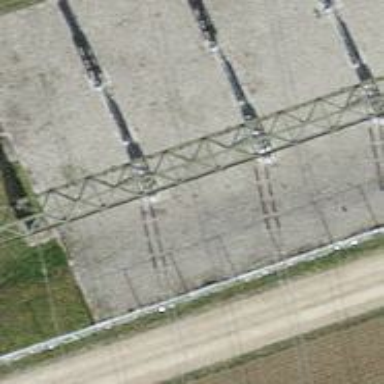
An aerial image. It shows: Power line with three cables leading to substation.